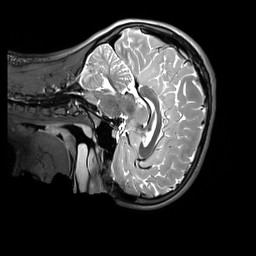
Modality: T2w
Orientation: sagittal
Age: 13
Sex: female
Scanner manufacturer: siemens
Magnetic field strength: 3 T
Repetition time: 3.2 s
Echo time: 0.408 s